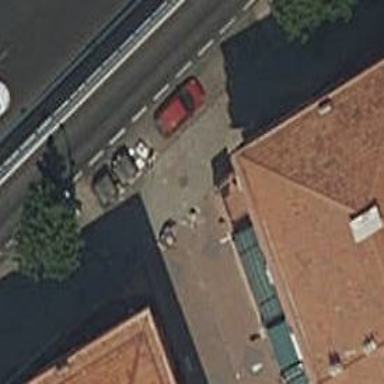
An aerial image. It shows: Bollard.